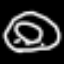
Label: donut